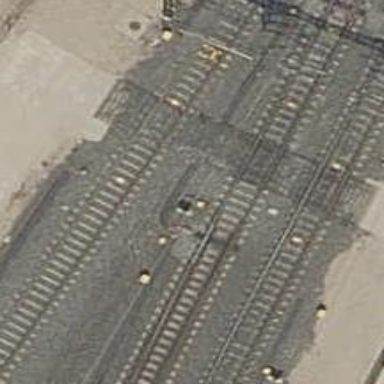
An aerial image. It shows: Railway switch with the turnout side on the left.